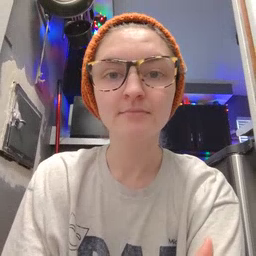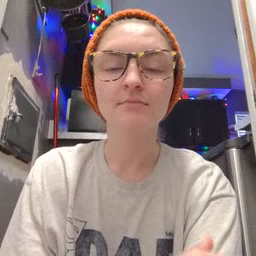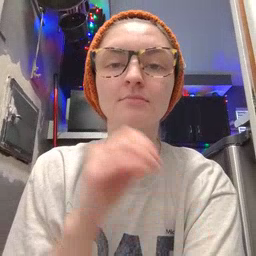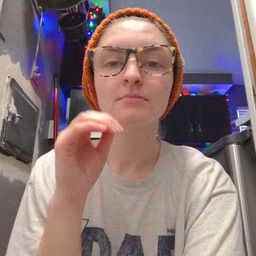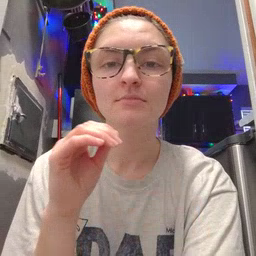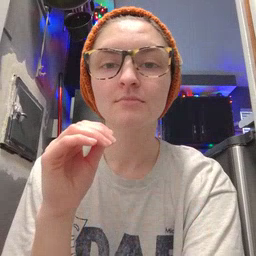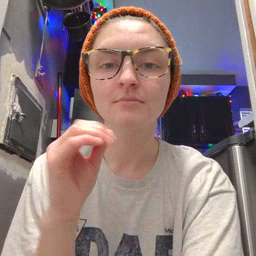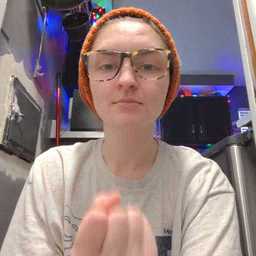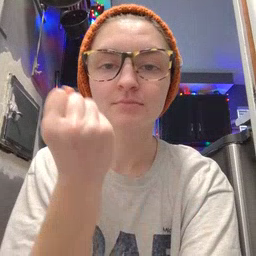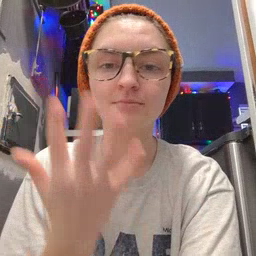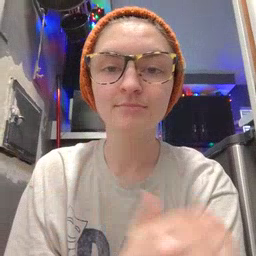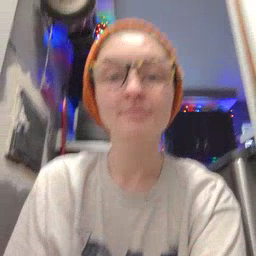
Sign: mitten